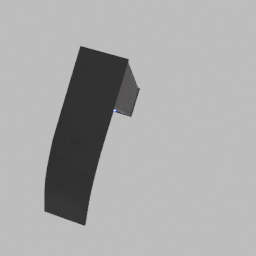
Label: appliances